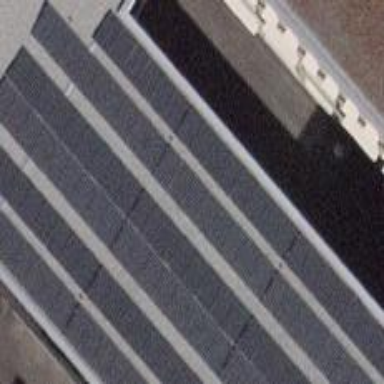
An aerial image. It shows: Solar power generator.